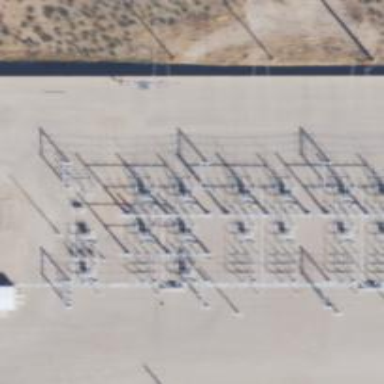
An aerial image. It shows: Switch used for power control.